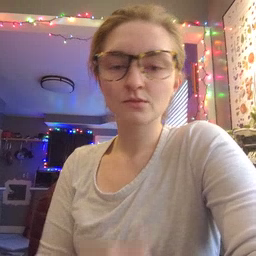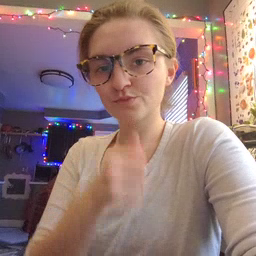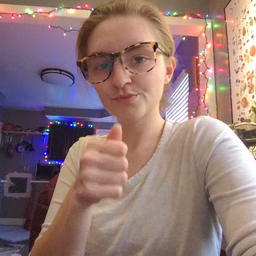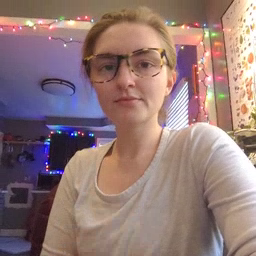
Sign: hide